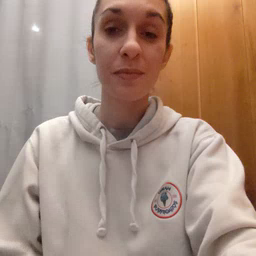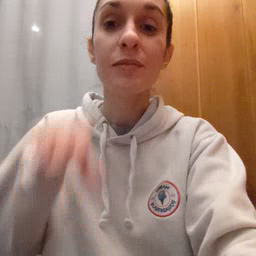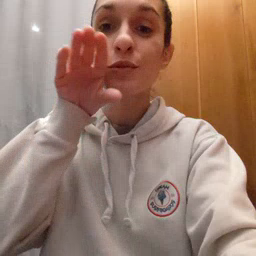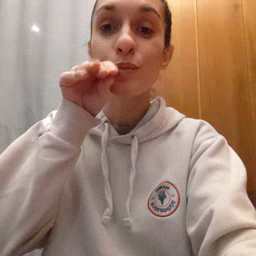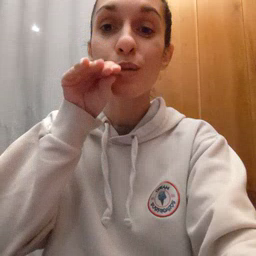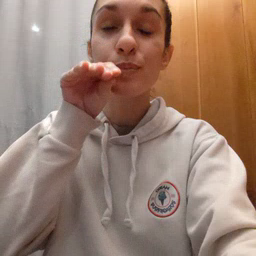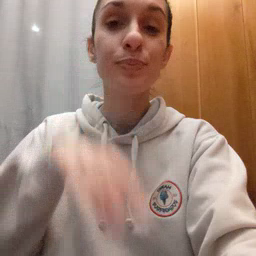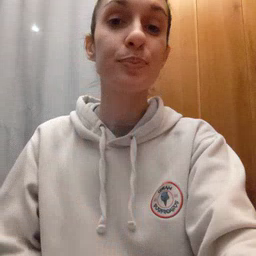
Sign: goose